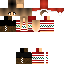
A female human skin with medium skin, wearing brown long hair dressed in a blue hoodie and black pants, featuring a closed mouth.